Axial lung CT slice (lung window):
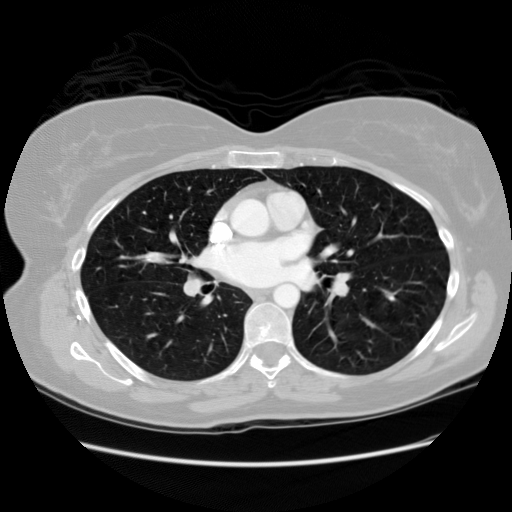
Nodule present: no